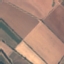
Land use / land cover: PermanentCrop